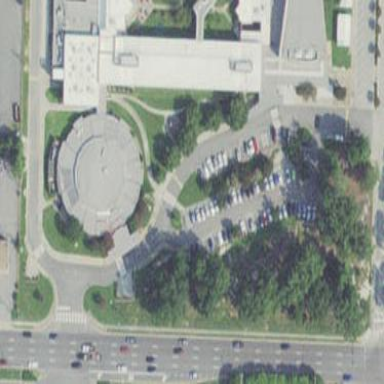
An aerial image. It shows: Parking area with surface.